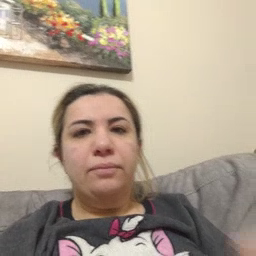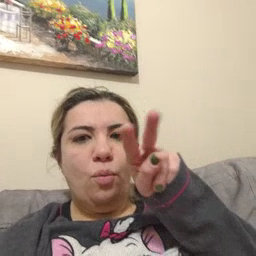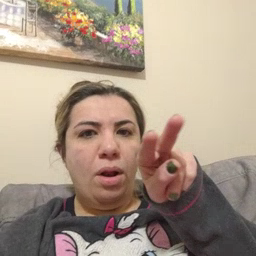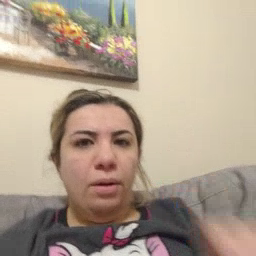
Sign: look